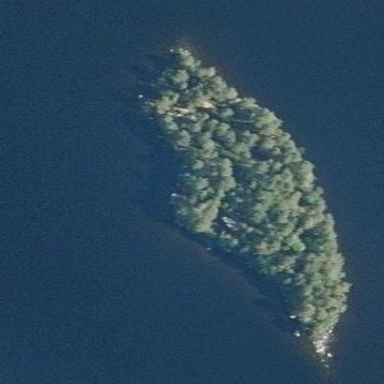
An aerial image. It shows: Islet.